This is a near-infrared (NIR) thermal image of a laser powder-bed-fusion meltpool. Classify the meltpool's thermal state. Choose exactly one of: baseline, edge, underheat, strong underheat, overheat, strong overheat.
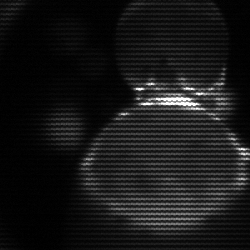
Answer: edge